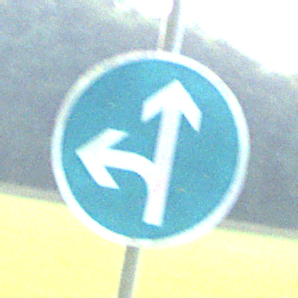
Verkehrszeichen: VorgeschriebeneFahrtrichtungGeradeausOderLinks
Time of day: SunriseSunset
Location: Outdoor (Nature)
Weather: PartlyCloudy
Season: NotSpecified
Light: Natural